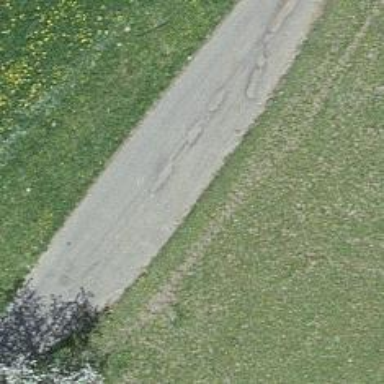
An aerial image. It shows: Passing place on the road.